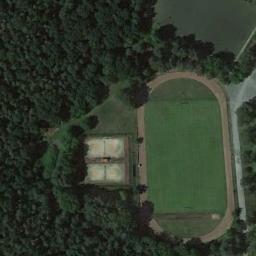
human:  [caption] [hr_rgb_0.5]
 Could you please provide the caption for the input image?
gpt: There are many houses beside the track and field .

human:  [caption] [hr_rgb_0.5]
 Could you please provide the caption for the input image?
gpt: There are many trees near the ground track field .

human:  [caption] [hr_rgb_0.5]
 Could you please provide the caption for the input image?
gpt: Track and field surrounded by forest .

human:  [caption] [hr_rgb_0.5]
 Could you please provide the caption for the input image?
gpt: The ground track field is surrounded by a forest and two other sports areas are next to the ground track field .

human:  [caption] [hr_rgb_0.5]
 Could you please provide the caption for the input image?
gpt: There are many green trees around the ground track field with a brown track .